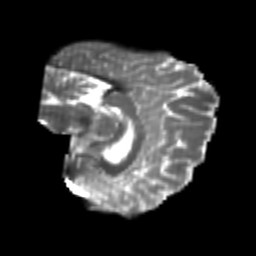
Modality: T2w
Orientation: sagittal
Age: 24
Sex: female
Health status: healthy
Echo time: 0.074 s